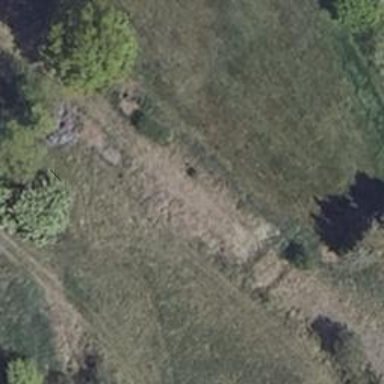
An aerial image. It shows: Abandoned railway with historical significance.